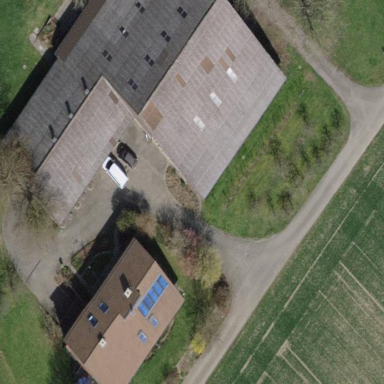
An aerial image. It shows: Farmyard area.